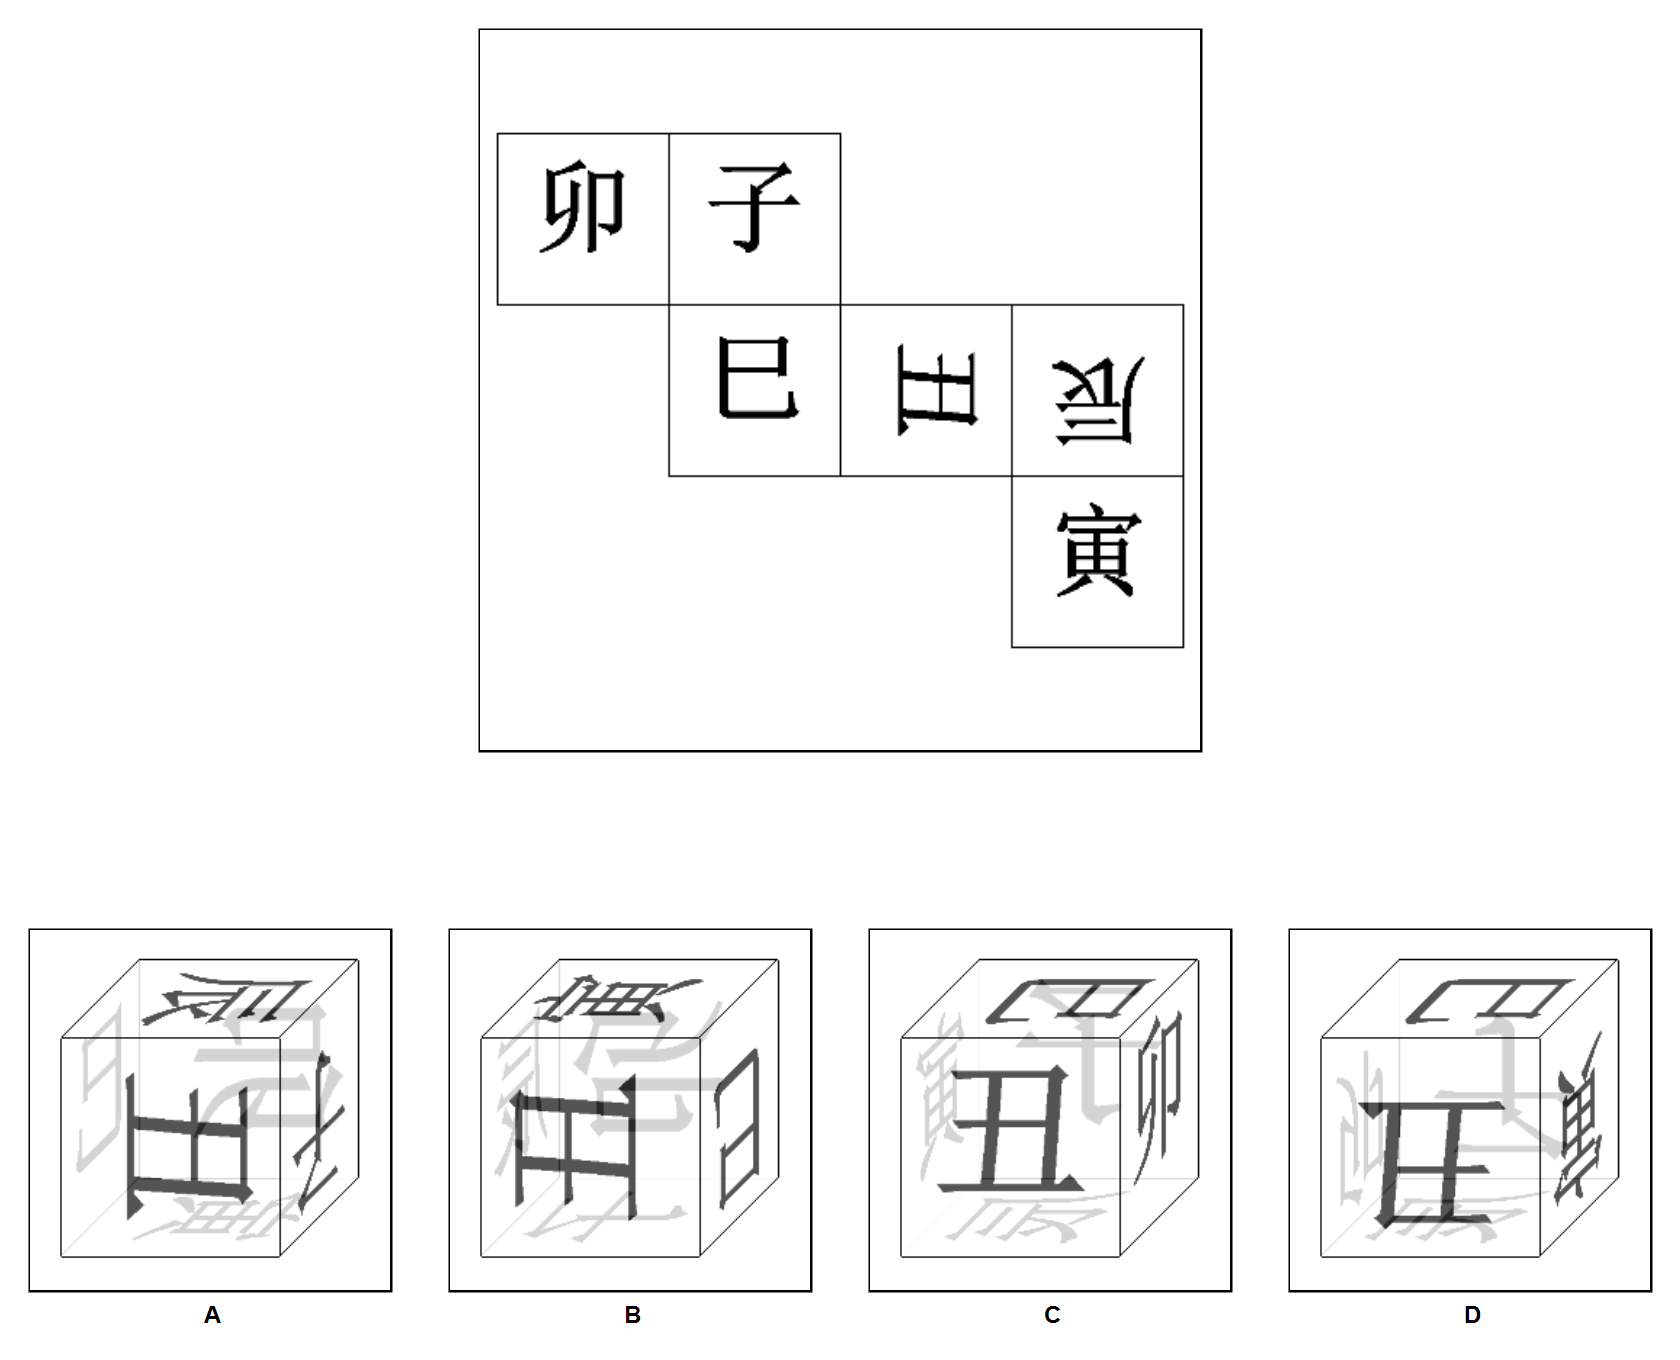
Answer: B